Field crop: maize
Growth stage: 2
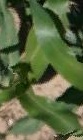
Species: maize